Question: I can't seem to align the table head with the table body.
This is for my project making a web-type student data-storing database.
'''
<table class="table table-striped">
<thead>
<tr>
<th scope="col">Id</th>
<th scope="col">NIM</th>
<th scope="col">Nama</th>
<th scope="col">Jenis Kelamin</th>
<th scope="col">Alamat</th>
<th scope="col">Nama Bapak</th>
<th scope="col">Nama Ibu</th>
<th scope="col">Jurusan</th>
<th scope="col">Prodi</th>
<th scope="col">IPK Terakhir</th>
<th scope="col">Hapus</th>
</tr>
</thead>
<tbody *ngFor="let mhs of mhss">
<a routerLink="/detail/{{mhs.id}}">
<tr>
<td>{{mhs.id}}</td>
<td>{{mhs.nim}}</td>
<td>{{mhs.name}}</td>
<td>{{mhs.jk}}</td>
<td>{{mhs.alamat}}</td>
<td>{{mhs.nama_bapak}}</td>
<td>{{mhs.nama_ibu}}</td>
<td>{{mhs.jurusan}}</td>
<td>{{mhs.prodi}}</td>
<td>{{mhs.ipk}}</td>
<td><button class="delete" title="delete mhs"
(click)="delete(mhs)">HAPUS</button></td>
</tr>
</a>
</tbody>
</table>
'''
My image:

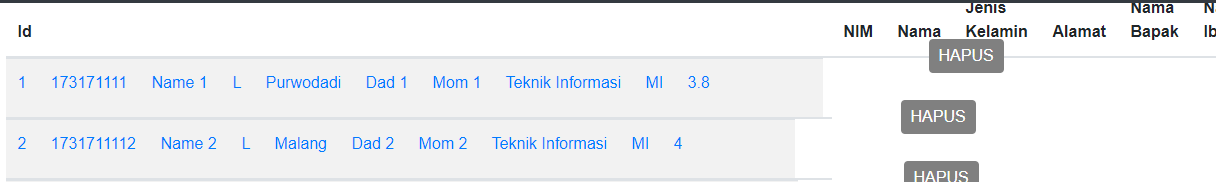
Answer: Your code is generating a new '<tbody>' for every item in your array. Add the '*ngfor' structural directive to your table rows ('<tr>').